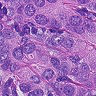
Metastatic tissue present: yes